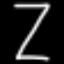
Label: hourglass